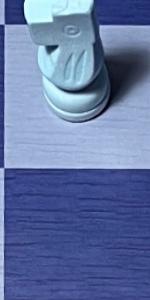
Label: Empty